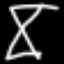
Label: hourglass